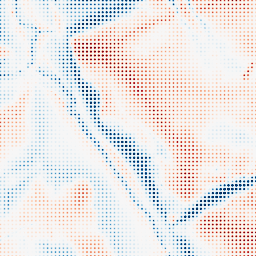
Category: trend_removal
Decomposition family: local_polynomial
Decomposition parameters: window_size: 51
degree: 3
Upsampling method: sinc_blackman
Upsampling parameters: scale: 8
kernel_size: 4
Upsampling scale: 8